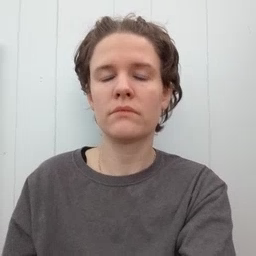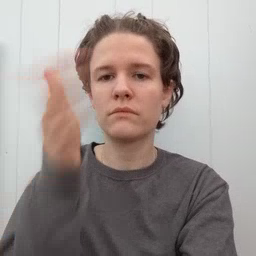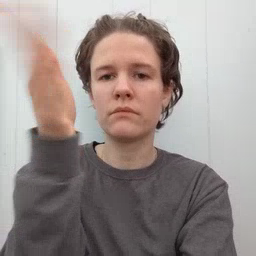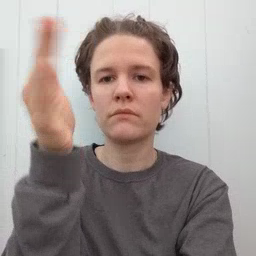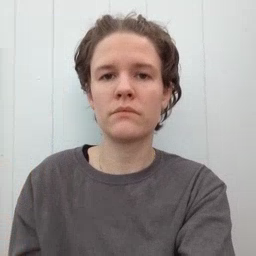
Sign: flag